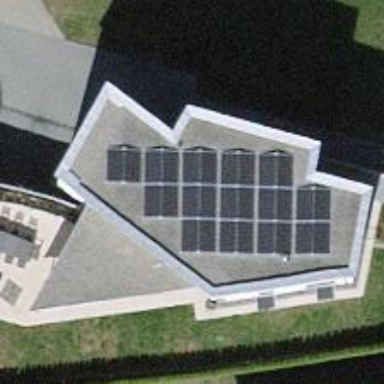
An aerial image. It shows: Solar power generator using photovoltaic panels.